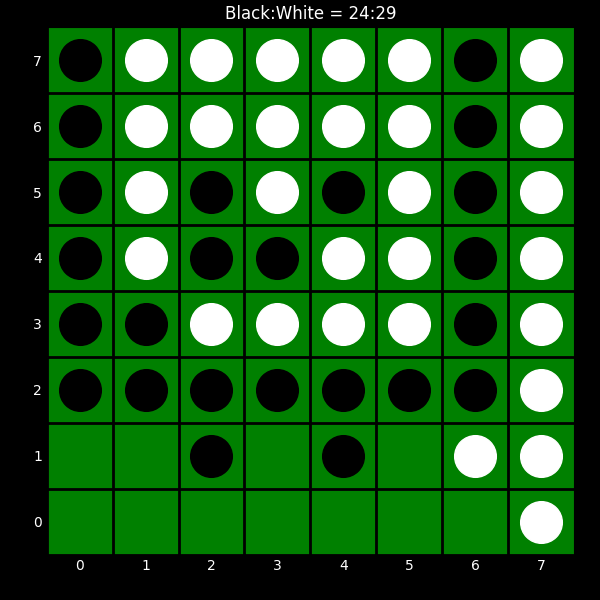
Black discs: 24
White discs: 29